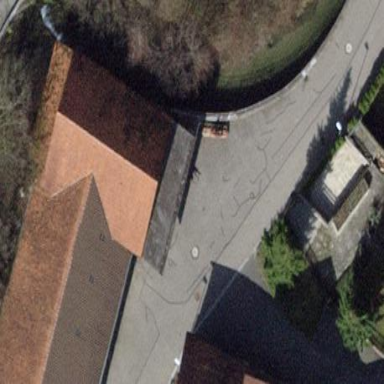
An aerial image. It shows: Barn.